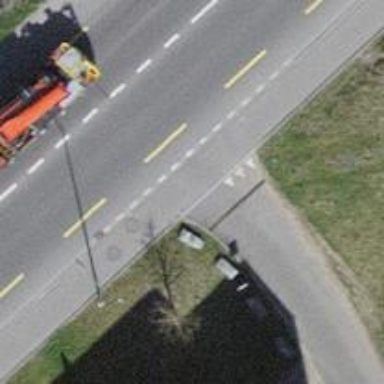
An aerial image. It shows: Road with "give way" sign.